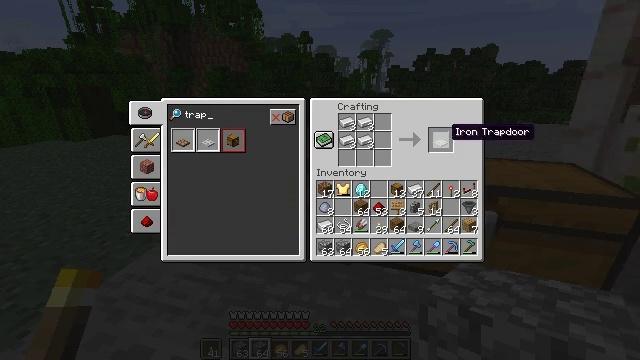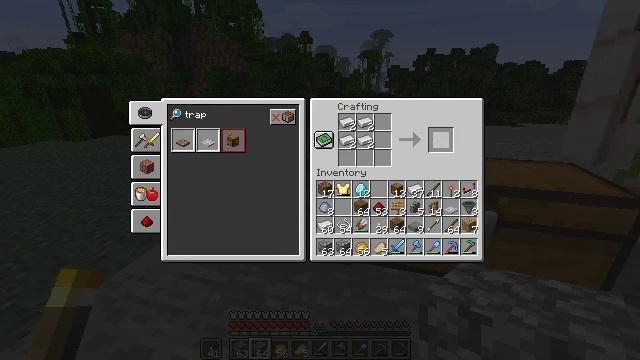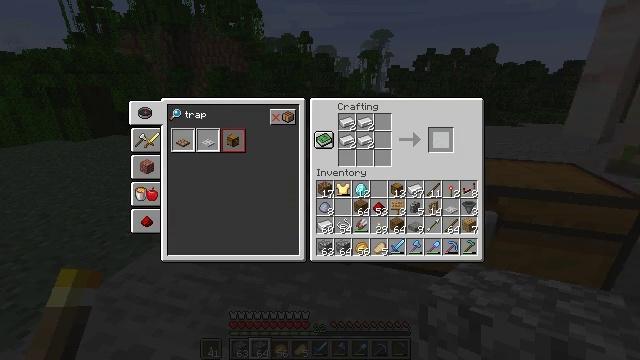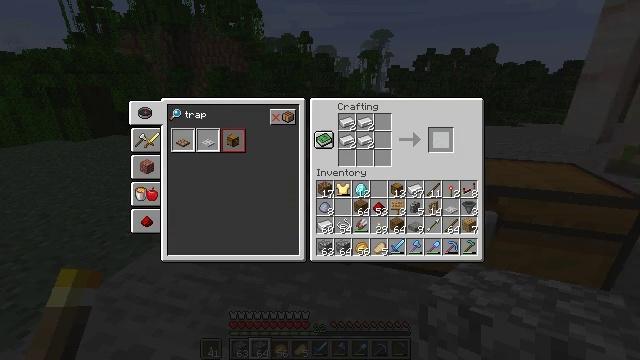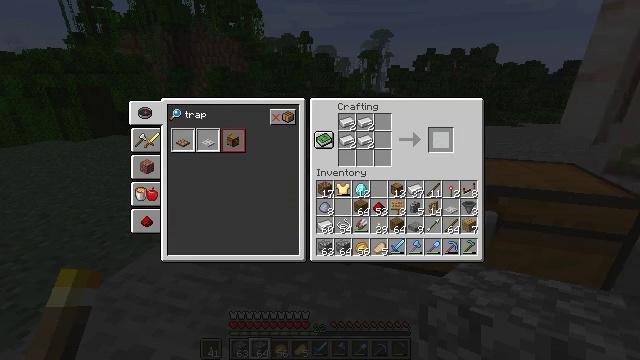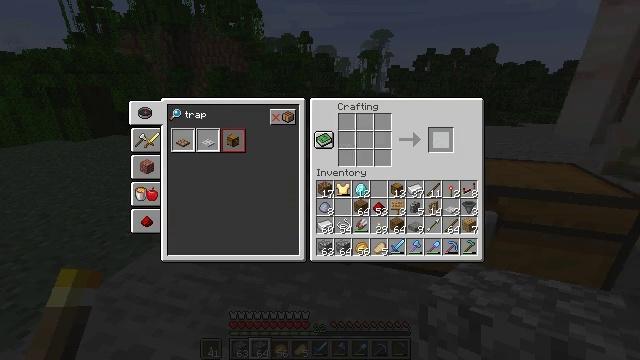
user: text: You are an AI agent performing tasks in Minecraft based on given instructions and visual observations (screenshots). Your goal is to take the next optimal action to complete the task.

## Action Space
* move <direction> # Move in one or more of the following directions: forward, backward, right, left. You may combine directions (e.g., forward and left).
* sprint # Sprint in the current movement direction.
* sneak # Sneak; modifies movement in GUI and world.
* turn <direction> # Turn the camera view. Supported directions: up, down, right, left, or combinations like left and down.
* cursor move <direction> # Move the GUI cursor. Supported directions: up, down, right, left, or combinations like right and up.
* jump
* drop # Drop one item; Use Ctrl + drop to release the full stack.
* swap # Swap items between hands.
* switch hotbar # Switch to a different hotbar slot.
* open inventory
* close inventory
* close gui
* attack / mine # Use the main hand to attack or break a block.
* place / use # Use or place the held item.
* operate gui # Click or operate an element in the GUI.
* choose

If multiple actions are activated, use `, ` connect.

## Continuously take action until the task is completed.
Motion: motion action
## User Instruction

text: Interact with a crafting table to craft an iron trapdoor.
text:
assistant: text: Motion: sneak, operate gui
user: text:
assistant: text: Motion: sneak, operate gui
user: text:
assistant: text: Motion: sneak, operate gui
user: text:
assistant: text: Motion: sneak
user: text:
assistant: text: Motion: sneak
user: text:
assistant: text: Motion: sneak